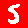
Digit: 5